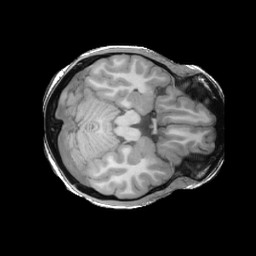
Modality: T1w
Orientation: axial
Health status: ill
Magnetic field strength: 3 T